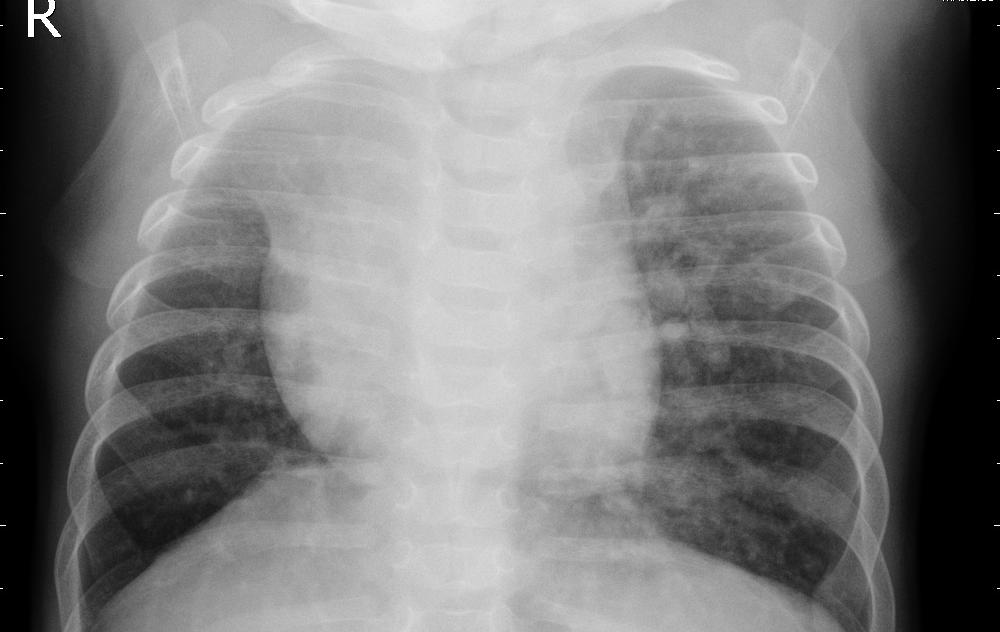
Diagnosis: PNEUMONIA